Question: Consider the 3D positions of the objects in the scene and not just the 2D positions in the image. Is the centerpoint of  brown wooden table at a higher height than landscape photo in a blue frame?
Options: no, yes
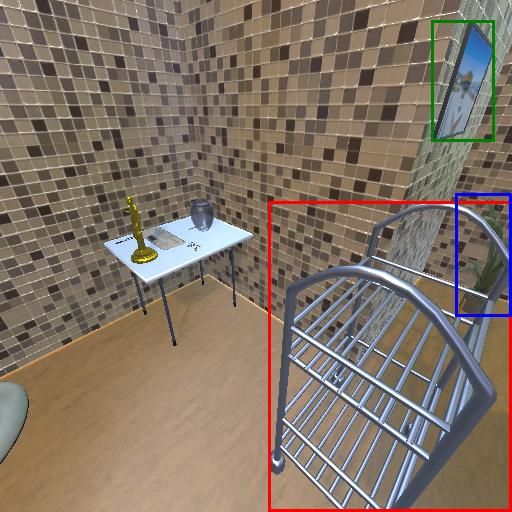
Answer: no